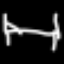
Label: bed